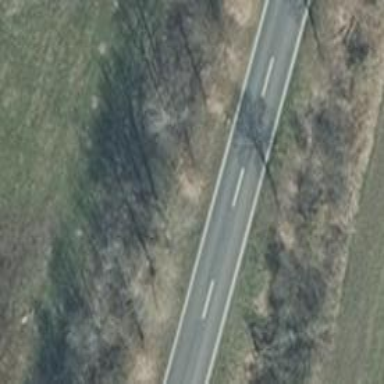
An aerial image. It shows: Row of deciduous broadleaved trees.